Question: I have a simple label, and a number input box:

The code for which is this:
'''
<div id="total"><label>Total: <input type="tel" id="totalInput" onKeyUp="updateTotal()" /></label></div>
'''
And css:
'''
label {
font-size: 16pt;
font-family: sans-serif;
margin-right: 0.5em;
}
input {
font-size: 16pt;
left: auto;
float:right;
width: 60%;
}
#total {
text-align:right;
}
'''
But can't figure out how to move the word "Total:" down so that it is center-aligned (or otherwise looking well-aligned) to the input box.
Any help would be appreciated.
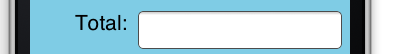
Answer: Change the input's 'font-size: 16pt' attribute to a 'height: 16pt' attribute.
<URL>